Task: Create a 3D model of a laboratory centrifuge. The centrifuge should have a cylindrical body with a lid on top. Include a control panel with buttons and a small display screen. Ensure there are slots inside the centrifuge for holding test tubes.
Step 656:
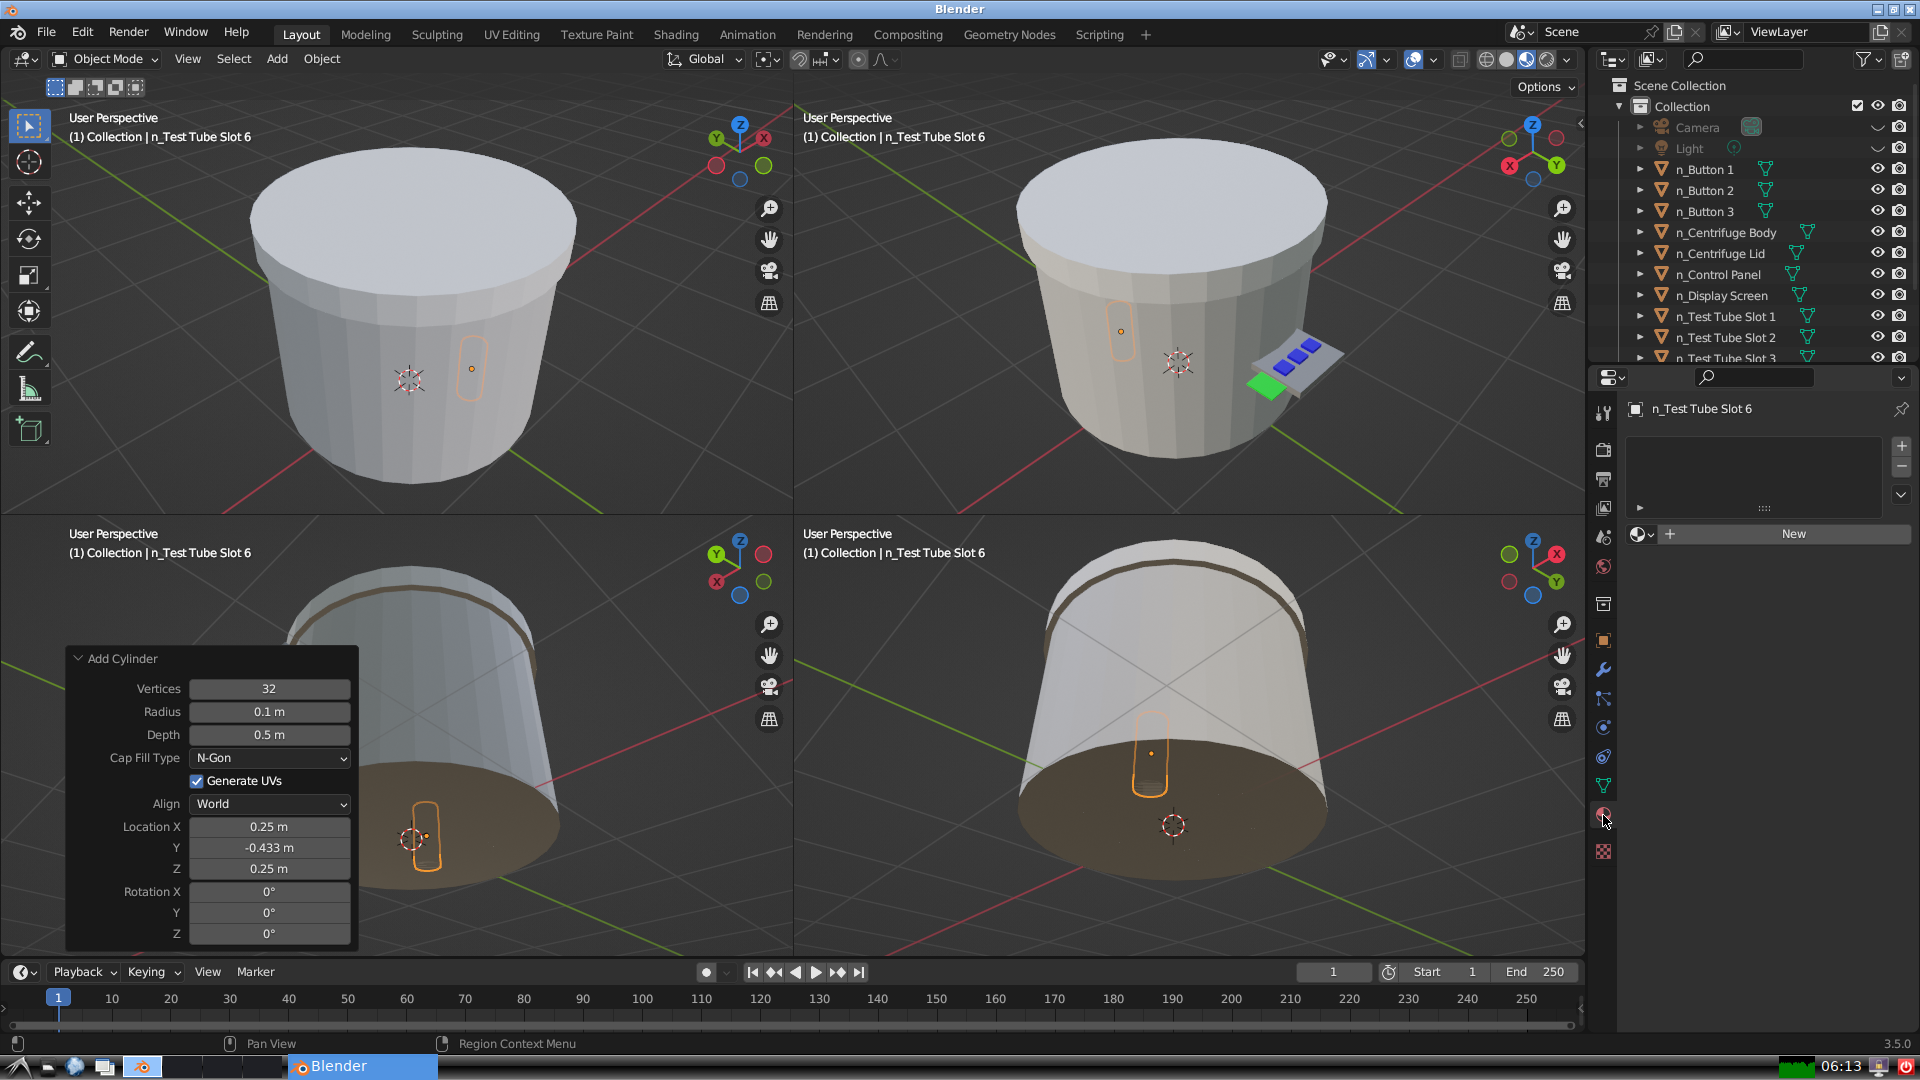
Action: {"mouse_move": [1636, 534]}